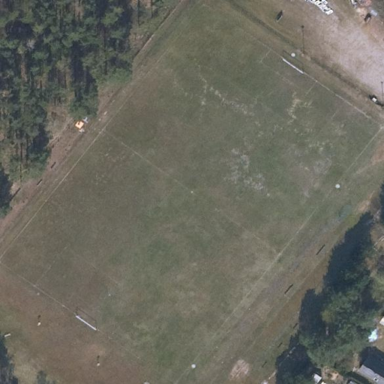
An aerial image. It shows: Soccer pitch designated for leisure and sports activities.